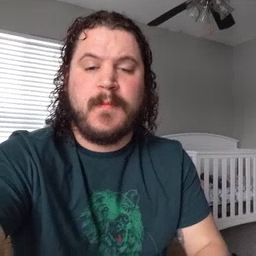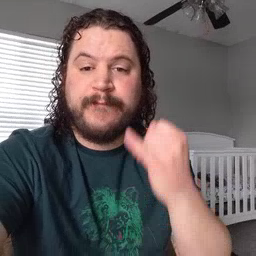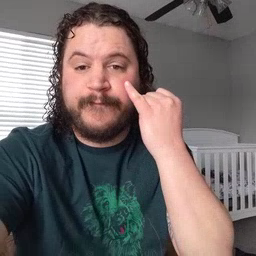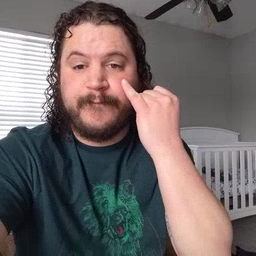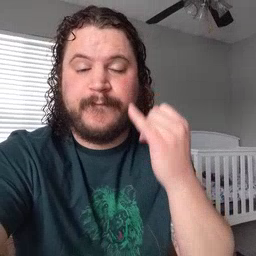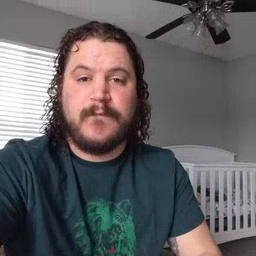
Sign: if